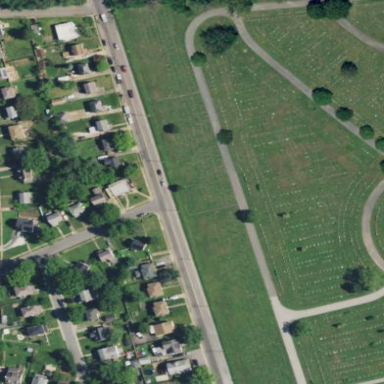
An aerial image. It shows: Sector in the cemetery.